Interaction volume radius: 5 \u00c5
Interaction volume height: 10 \u00c5
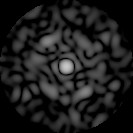
Disorder parameter: 0.8196